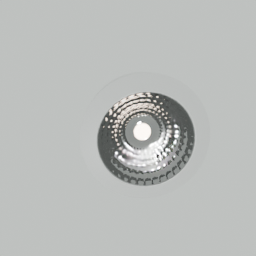
Label: lighting